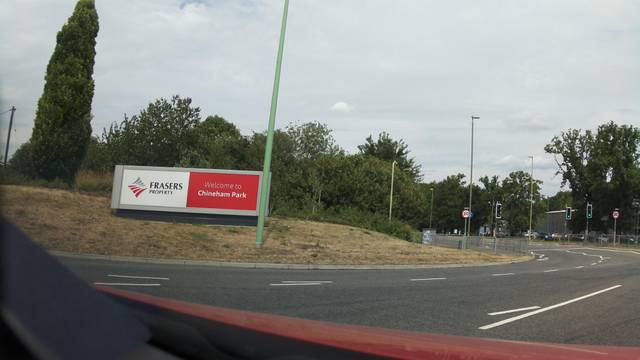
Region: United Kingdom
Coordinates: 51.285, -1.07